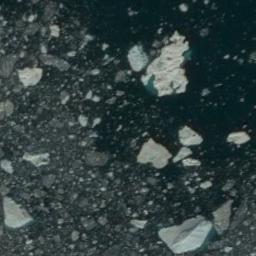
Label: sea_ice